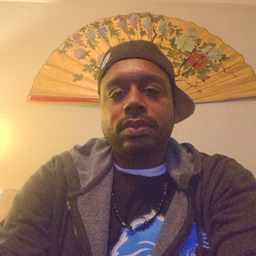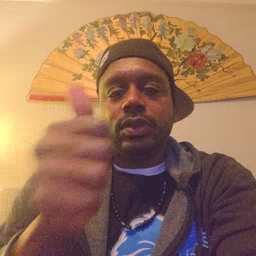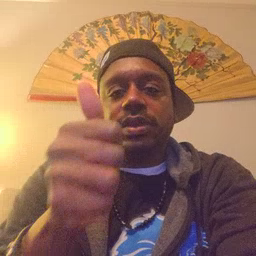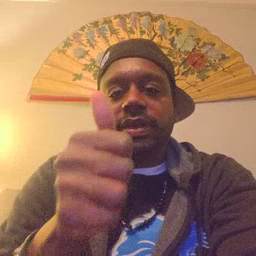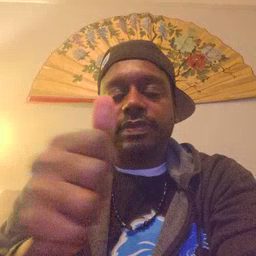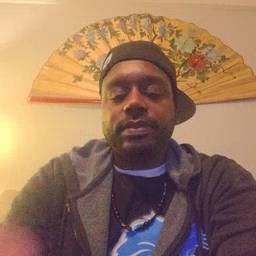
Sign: yourself